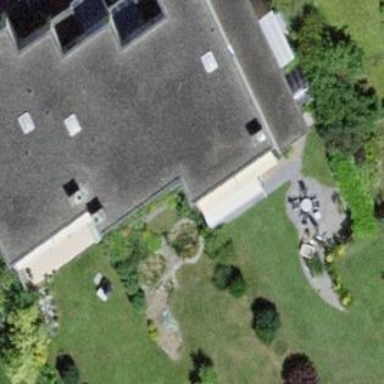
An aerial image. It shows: Simple house.